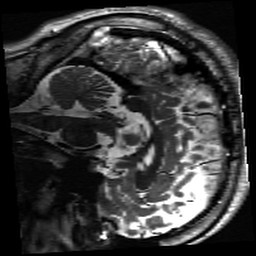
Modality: inplaneT2
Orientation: sagittal